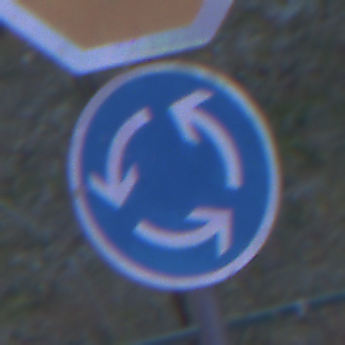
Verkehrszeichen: Kreisverkehr
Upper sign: Stop
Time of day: Night
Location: Outdoor (Suburban)
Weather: PartlyCloudy
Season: NotSpecified
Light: Artificial